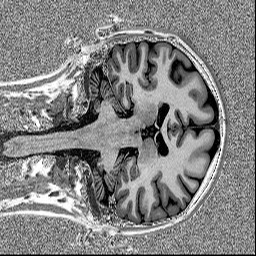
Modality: MP2RAGE
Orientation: coronal
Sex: female